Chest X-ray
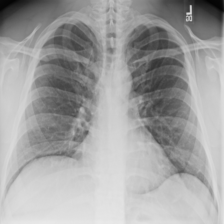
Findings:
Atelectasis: negative
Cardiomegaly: negative
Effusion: negative
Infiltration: negative
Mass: negative
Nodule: negative
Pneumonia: negative
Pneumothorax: negative
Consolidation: negative
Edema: negative
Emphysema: negative
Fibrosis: negative
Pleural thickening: negative
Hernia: negative